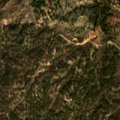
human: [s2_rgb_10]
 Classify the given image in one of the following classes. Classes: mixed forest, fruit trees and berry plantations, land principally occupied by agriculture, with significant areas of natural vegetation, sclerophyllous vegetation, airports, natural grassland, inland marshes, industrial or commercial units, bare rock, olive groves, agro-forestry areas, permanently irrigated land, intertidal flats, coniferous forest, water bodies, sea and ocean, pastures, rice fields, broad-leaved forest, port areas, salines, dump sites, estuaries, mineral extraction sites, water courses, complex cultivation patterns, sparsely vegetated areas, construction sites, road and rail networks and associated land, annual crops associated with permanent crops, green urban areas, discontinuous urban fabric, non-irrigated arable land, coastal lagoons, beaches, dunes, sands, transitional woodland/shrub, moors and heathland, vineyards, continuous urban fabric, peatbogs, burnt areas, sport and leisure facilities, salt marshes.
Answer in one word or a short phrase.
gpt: agro-forestry areas, broad-leaved forest